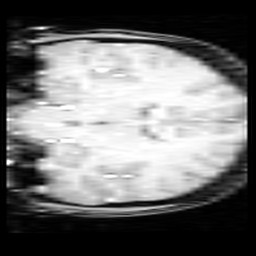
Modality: inplaneT1
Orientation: coronal
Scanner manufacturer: ge
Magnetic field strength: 3 T
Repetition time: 0.25 s
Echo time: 0.0036 s